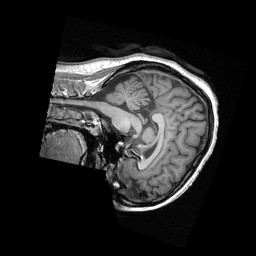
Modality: T1w
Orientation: sagittal
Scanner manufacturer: ge
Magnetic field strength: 3 T
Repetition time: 0.00722 s
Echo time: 0.002572 s